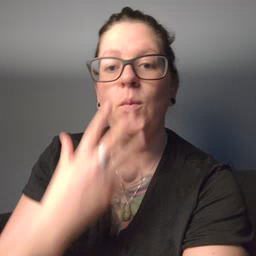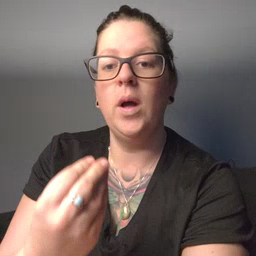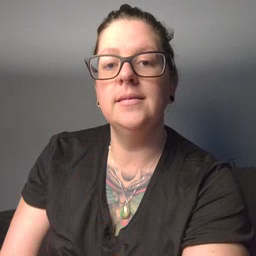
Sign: wet